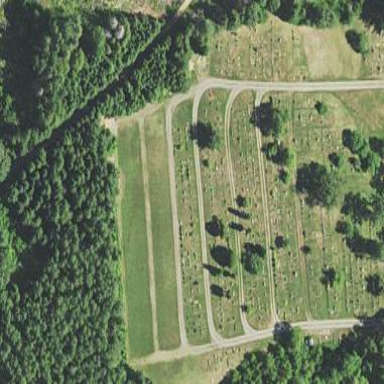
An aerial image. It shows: Cemetery.